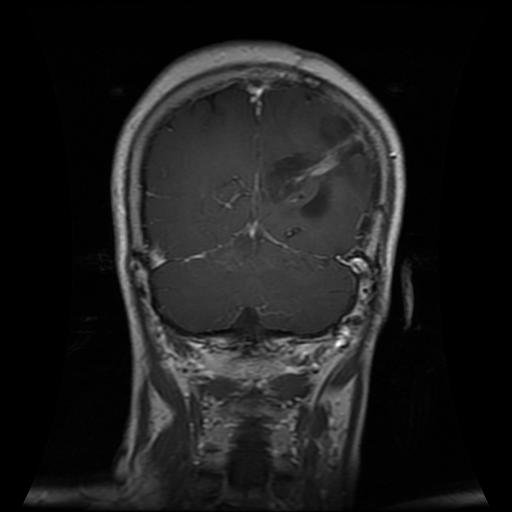
Label: glioma